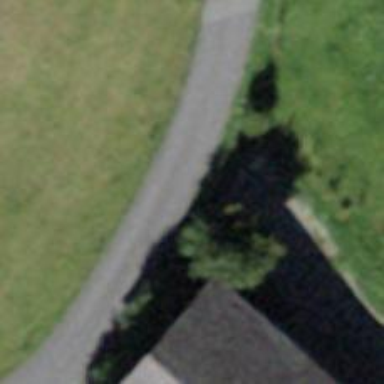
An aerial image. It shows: Path.